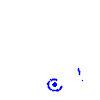
Particle: pion